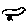
Label: bird